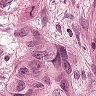
Metastatic tissue present: yes